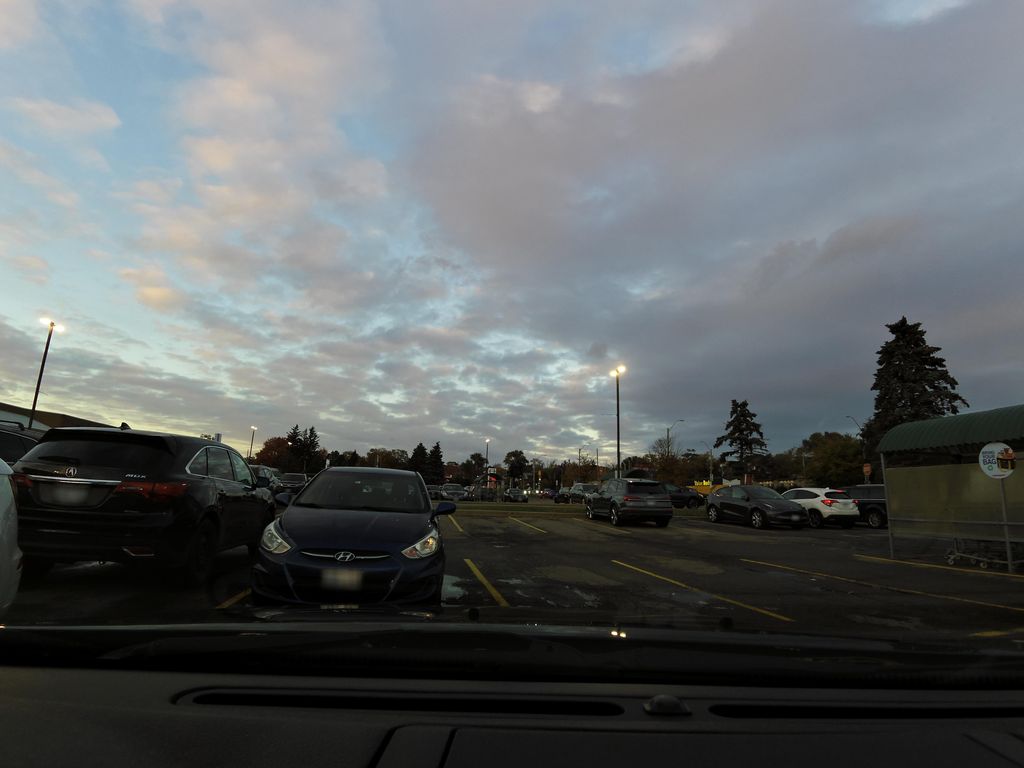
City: hamilton